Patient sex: F
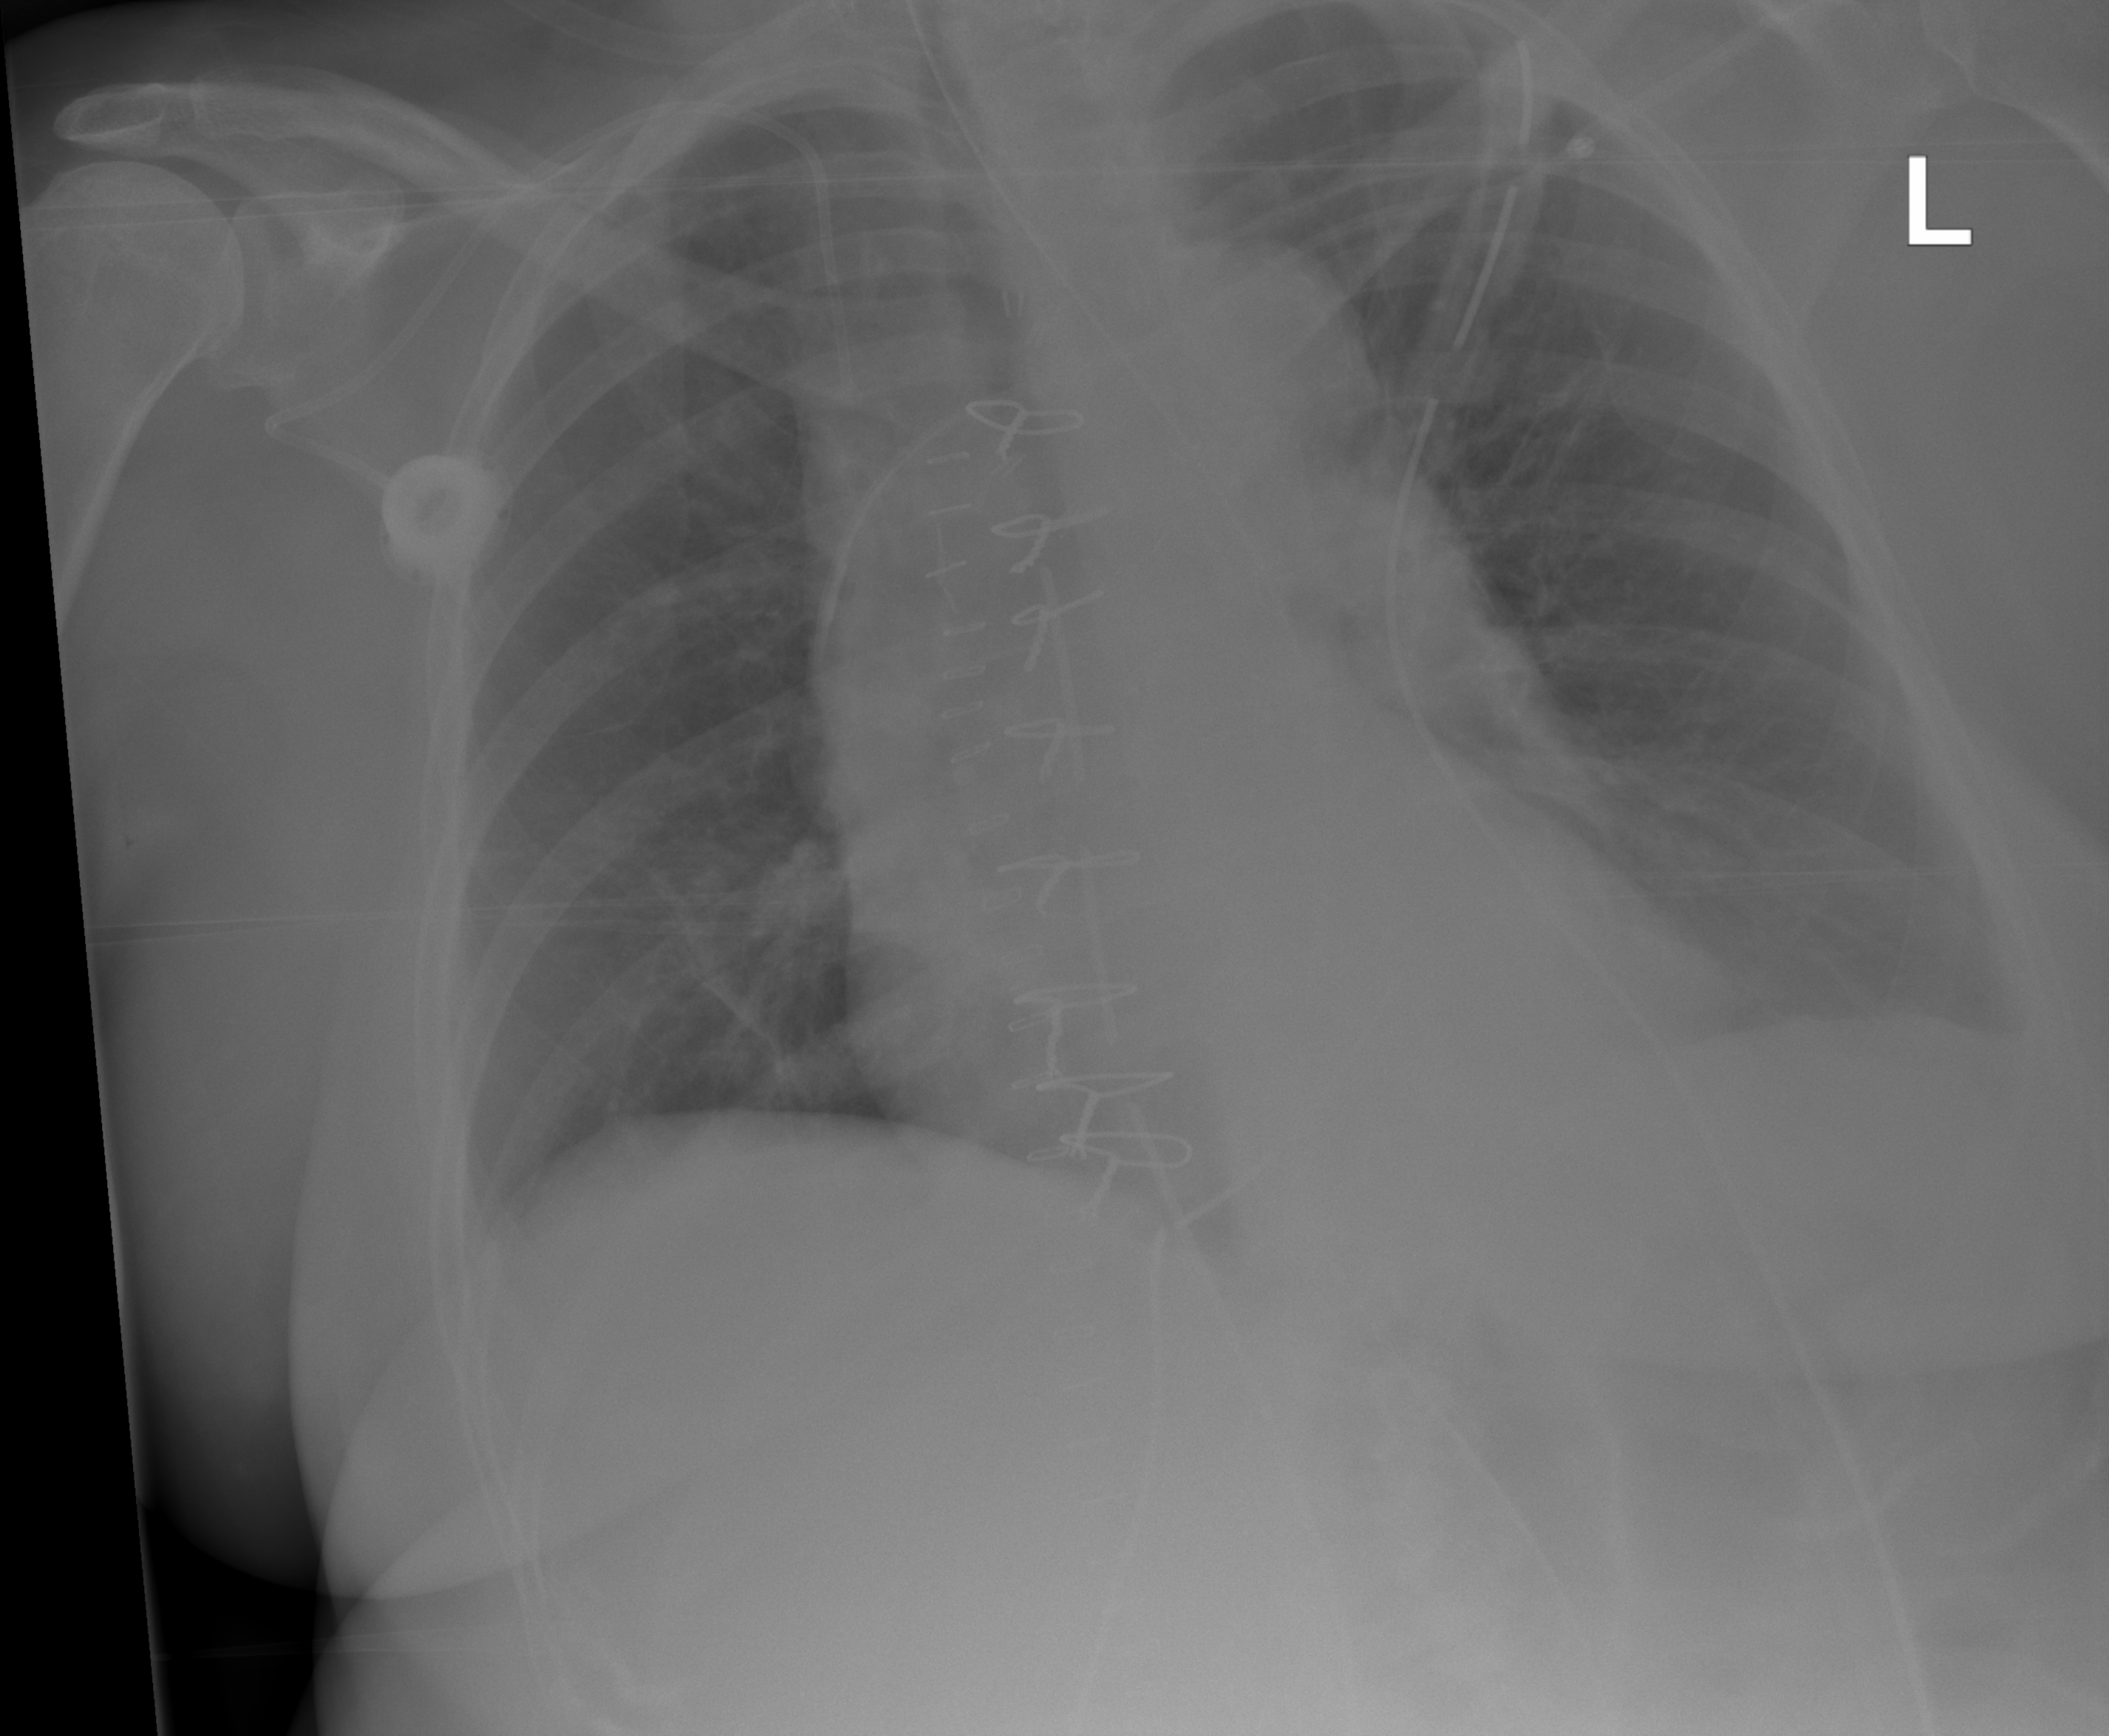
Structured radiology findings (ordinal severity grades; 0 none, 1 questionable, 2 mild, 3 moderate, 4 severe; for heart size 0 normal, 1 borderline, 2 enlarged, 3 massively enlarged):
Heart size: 1
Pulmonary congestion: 1
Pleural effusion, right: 0
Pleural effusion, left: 1
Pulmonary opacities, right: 0
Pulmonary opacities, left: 0
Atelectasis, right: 2
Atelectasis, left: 2